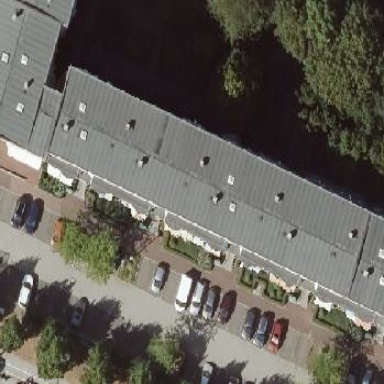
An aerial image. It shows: Flat-roofed apartment building.